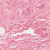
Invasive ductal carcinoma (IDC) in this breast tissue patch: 0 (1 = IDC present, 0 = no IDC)